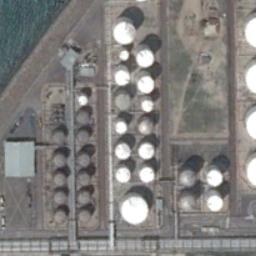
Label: storage_tank